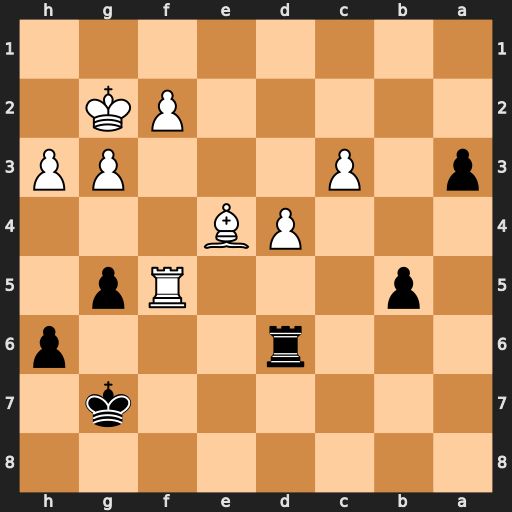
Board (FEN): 8/6k1/3r3p/1p3Rp1/3PB3/p1P3PP/5PK1/8
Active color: b
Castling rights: -
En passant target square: -
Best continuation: a2 Rxb5 a1=Q